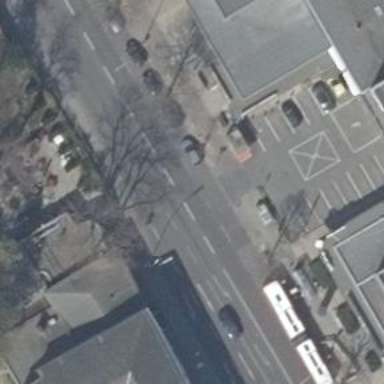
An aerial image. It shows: Fast food establishment.